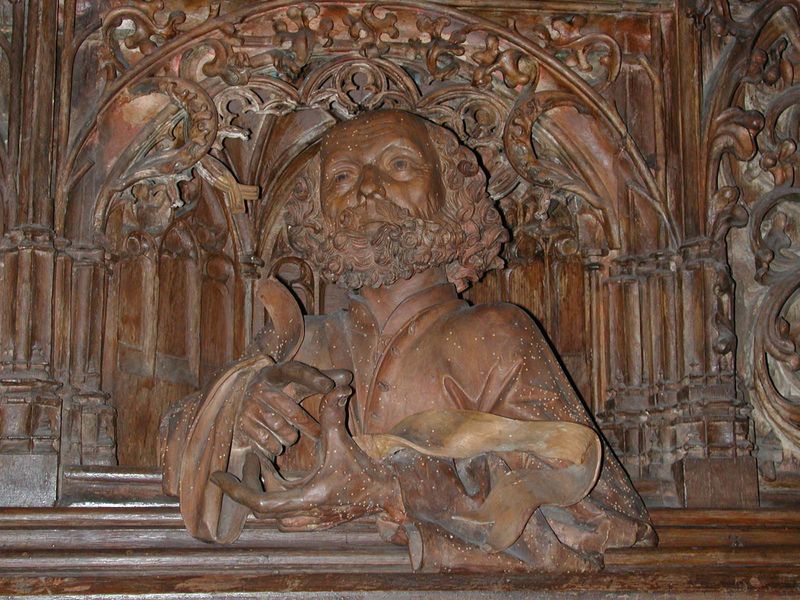
Titel: Lorch, Hochaltar in St. Martin
Künstler: Hans Bilder
Standort: Lorch, Pfarrkirche St. Martin (EU - D - RP)
Schlagwörter: blätter, hand, mann, umhang, braun, daumen, fenster, finger, holz, mund, nase, säulen, blick, blüten, ornament, bart, augen, bärtig, kragen, vollbart, hals, hände, portrait, kirche, auge, gewand, haare, pflanzen, frontal, locke, locken, ranken, relief, bogen, gestühl, büste, glatze, floral, ornamente, verzierung, stufen, foto, fotografie, altar, schnitzerei, girlanden, portal, werkzeug, gotisch, geschnitzt, schnitzwerk, maßwerk, spruchband, holzschnitzerei, halbrelief, blicjk, pilast, dinger, schnietzeri, rhetorische geste